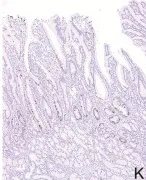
Immunohistochemical findings of the resected specimen. In the lower part of the polyp MUC2. Immunostains. MUC2-positive goblet cells , suggesting preservation of the intestinal nature.
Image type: pathology (immunostaining)